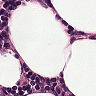
Metastatic tissue present: no